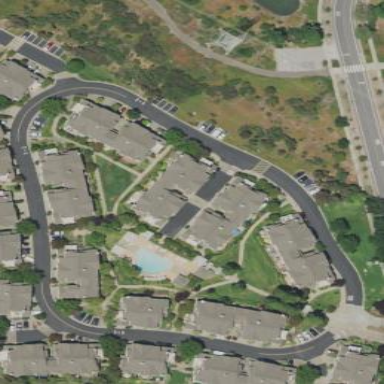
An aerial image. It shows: Residential area consisting of condominiums.